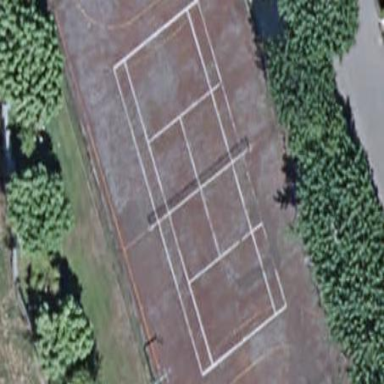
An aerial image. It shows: Tennis court on pitch.